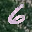
Label: 6